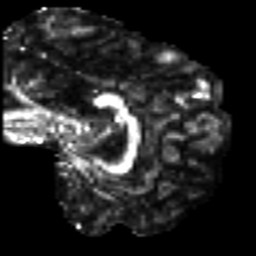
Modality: FA
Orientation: sagittal
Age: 36
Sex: female
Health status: ill
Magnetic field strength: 3 T
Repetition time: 8.4 s
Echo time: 0.0926 s